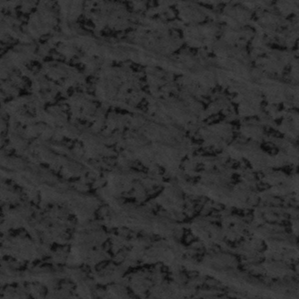
Label: frost